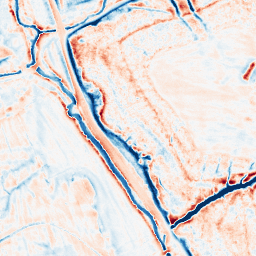
Category: edge_preserving
Decomposition family: guided
Decomposition parameters: radius: 4
eps: 1
Upsampling method: quadratic
Upsampling parameters: scale: 2
Upsampling scale: 2